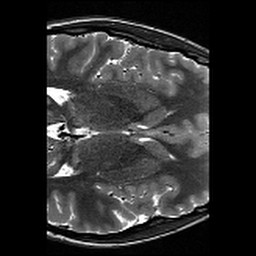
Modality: T2w
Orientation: axial
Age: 30
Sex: female
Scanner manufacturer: siemens
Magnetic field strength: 3 T
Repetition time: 13.15 s
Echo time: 0.082 s